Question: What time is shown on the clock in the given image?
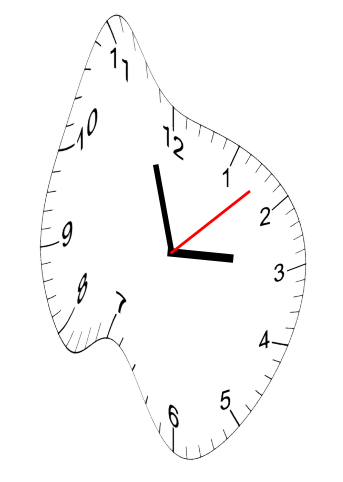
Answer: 02:57:08